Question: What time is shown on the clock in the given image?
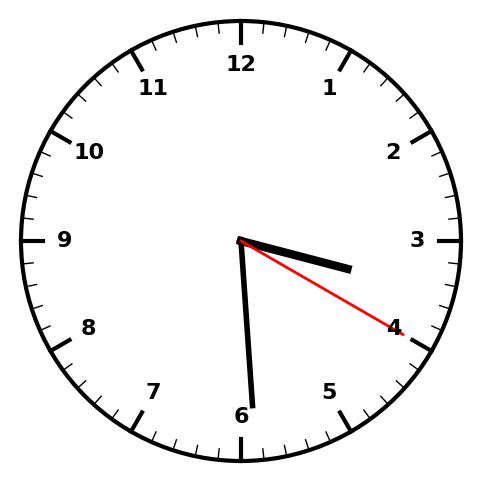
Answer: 03:29:20